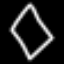
Label: diamond